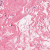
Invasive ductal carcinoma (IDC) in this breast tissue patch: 0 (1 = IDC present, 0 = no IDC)